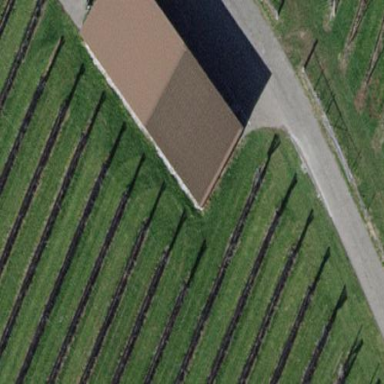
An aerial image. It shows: Rural barn.